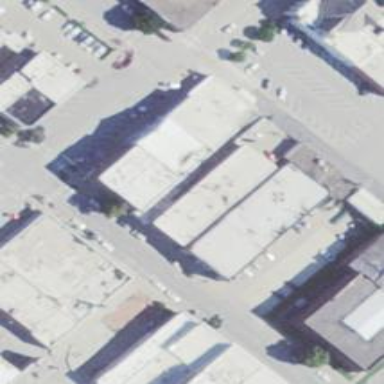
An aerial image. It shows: Commercial building.